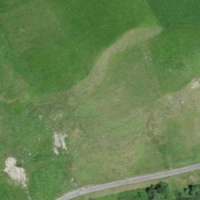
EUNIS habitat code: 26
Species observed at this site:
Cirsium heterophyllum
Dactylorhiza maculata
Melilotus officinalis
Clinopodium alpinum
Parnassia palustris